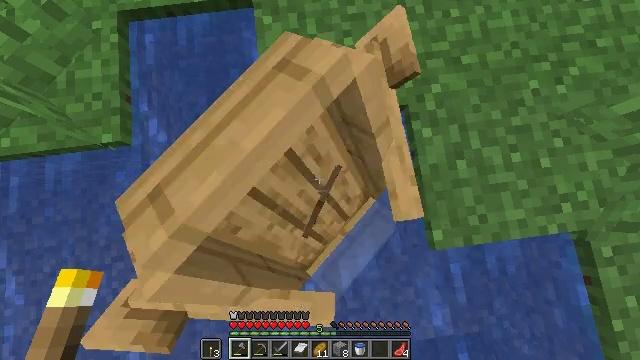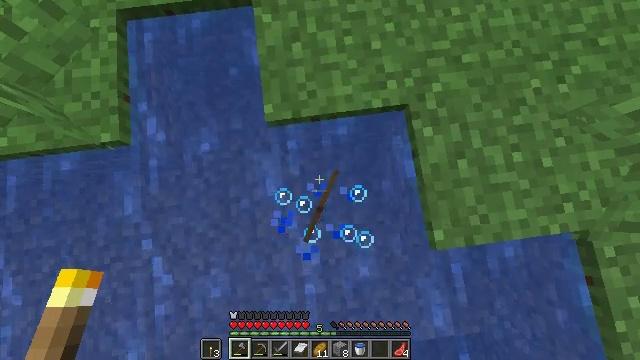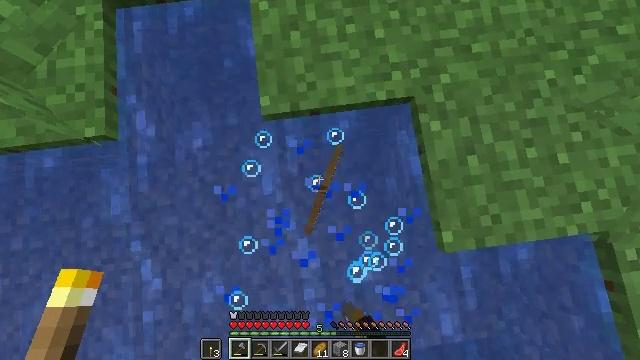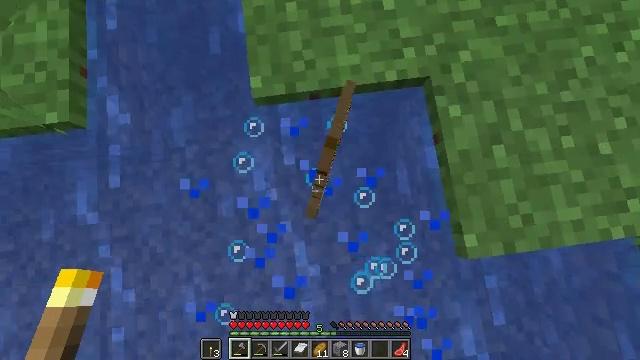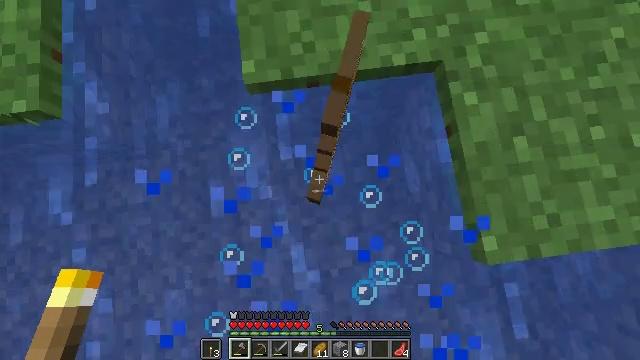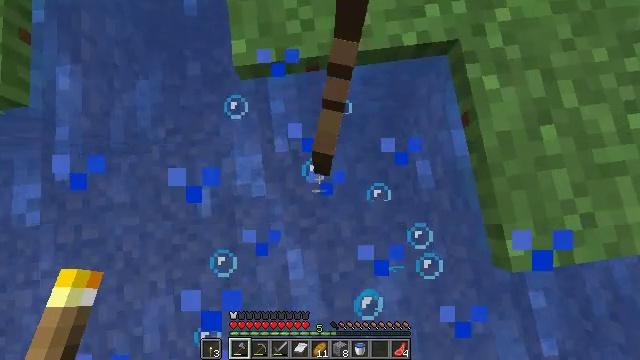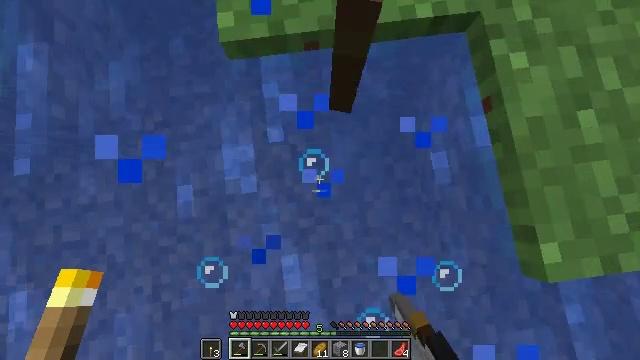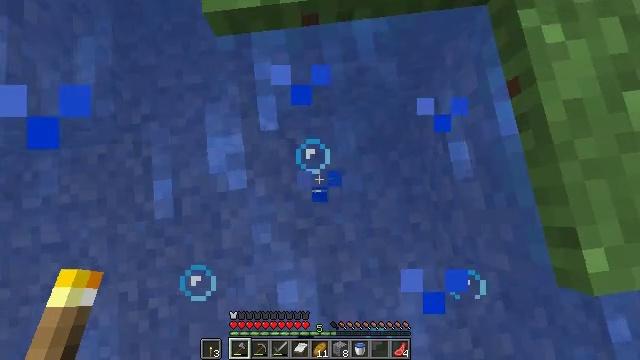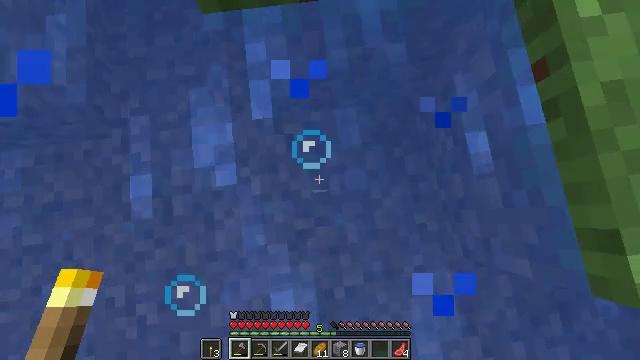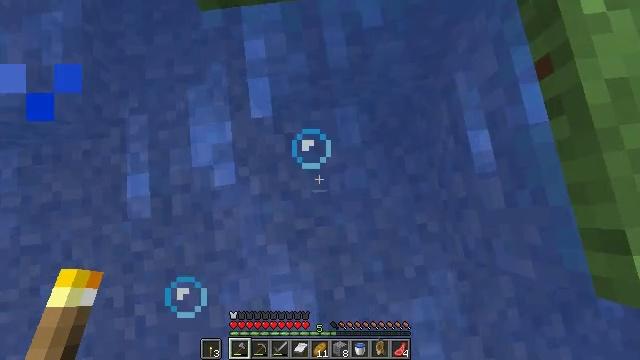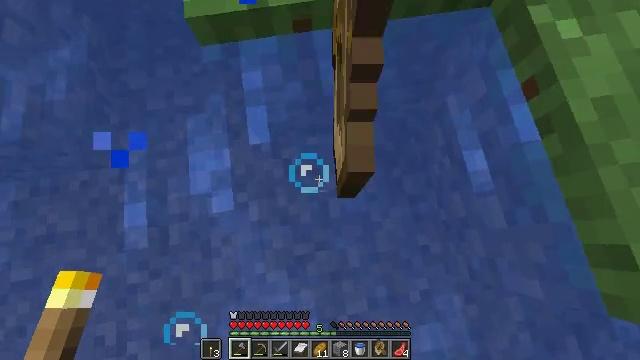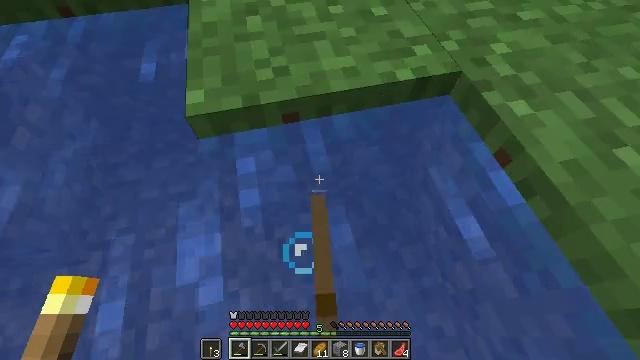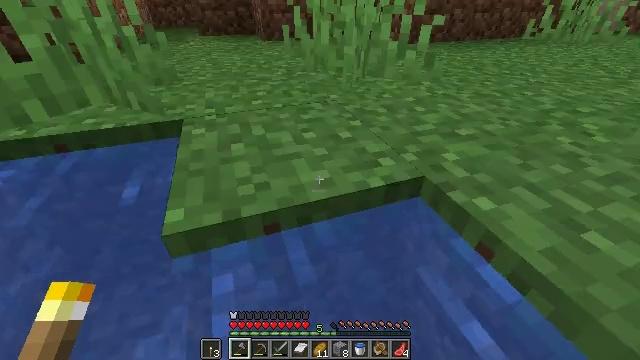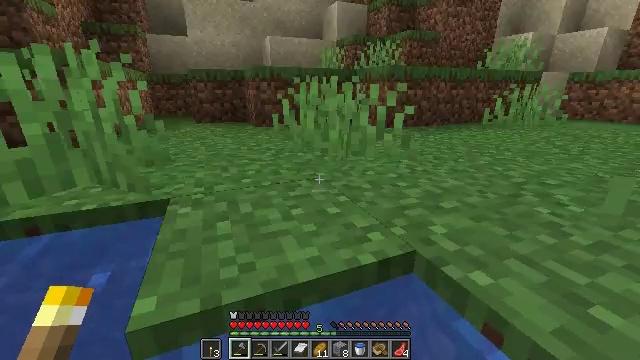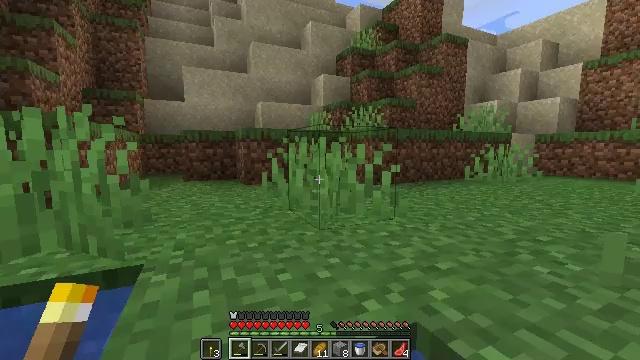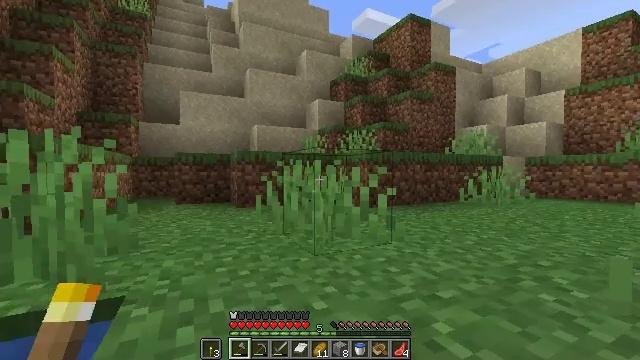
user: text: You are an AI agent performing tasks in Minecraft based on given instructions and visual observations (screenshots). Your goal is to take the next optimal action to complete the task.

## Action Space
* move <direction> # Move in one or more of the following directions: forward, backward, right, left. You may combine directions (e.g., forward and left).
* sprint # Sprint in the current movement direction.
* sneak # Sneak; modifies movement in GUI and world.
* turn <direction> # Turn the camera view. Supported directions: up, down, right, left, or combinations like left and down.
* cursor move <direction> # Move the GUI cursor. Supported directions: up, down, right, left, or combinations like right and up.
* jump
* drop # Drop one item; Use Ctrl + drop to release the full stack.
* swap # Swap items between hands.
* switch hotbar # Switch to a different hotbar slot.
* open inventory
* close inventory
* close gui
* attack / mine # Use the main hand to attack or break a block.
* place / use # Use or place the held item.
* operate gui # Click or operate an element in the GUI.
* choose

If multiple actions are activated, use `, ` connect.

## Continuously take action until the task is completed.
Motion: motion action
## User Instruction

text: Remove the tall grass to clear the area.
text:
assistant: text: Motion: attack / mine
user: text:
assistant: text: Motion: attack / mine
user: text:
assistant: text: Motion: attack / mine
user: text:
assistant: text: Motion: attack / mine
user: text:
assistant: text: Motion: attack / mine
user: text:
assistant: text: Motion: attack / mine
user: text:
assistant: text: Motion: attack / mine
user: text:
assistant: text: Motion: no_op
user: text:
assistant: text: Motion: no_op
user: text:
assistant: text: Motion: turn right and up
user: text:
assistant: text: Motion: turn right and up
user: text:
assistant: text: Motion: turn right and up
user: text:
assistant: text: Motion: move forward, turn right and up
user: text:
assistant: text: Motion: move forward, turn right and up
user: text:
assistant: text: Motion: move forward, turn right and up
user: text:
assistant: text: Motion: move forward, turn up, jump
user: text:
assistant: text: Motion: move forward, jump
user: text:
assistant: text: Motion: move forward, jump
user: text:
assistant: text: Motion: move forward, jump
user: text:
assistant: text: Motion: move forward, jump
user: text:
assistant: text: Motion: move forward
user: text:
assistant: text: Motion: move forward
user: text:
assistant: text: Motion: move forward
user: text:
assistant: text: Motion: move forward
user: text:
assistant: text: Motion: move forward
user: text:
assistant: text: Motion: move forward
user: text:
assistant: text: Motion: move forward
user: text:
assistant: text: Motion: move forward
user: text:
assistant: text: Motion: move forward
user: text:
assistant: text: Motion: move forward, turn right